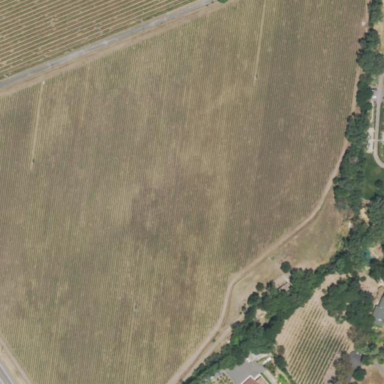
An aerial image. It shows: Vineyard with grape crops.